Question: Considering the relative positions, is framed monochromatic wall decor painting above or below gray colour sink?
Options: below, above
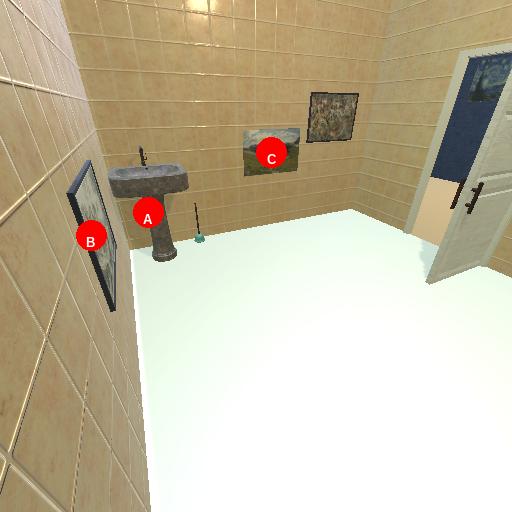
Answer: below